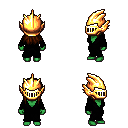
a pixel art fantasy rpg character, female body template, orc, green skin, black robe, gold greaves, brown unkempt hairstyle, gold helm, four views (front, back, left, right), 2x2 character sprite sheet, small pixel art, hard edges, no anti-aliasing